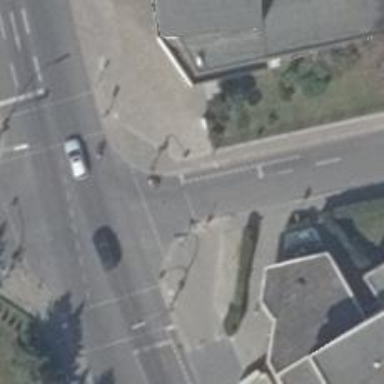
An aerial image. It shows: Road with traffic signals for signaling.